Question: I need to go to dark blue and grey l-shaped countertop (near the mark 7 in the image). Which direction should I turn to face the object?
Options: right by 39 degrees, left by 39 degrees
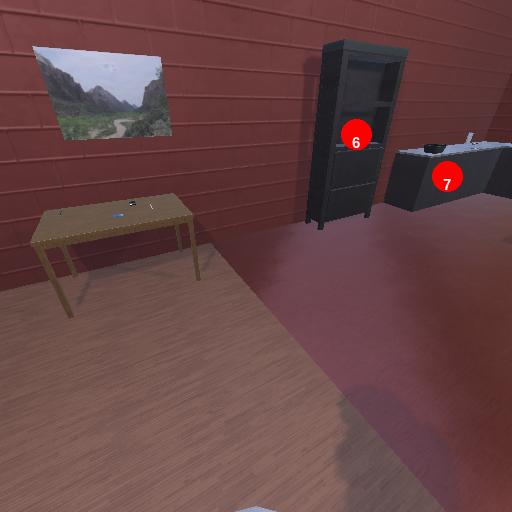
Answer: right by 39 degrees